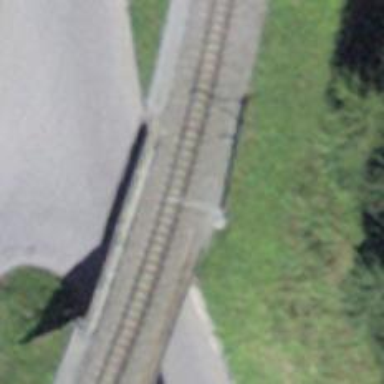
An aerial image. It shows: Narrow-gauge railway bridge with electrified contact line.